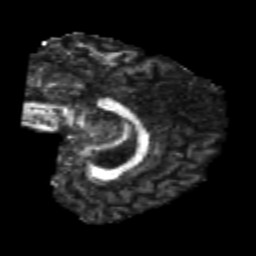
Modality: FA
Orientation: sagittal
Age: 23
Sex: male
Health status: healthy
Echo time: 0.074 s